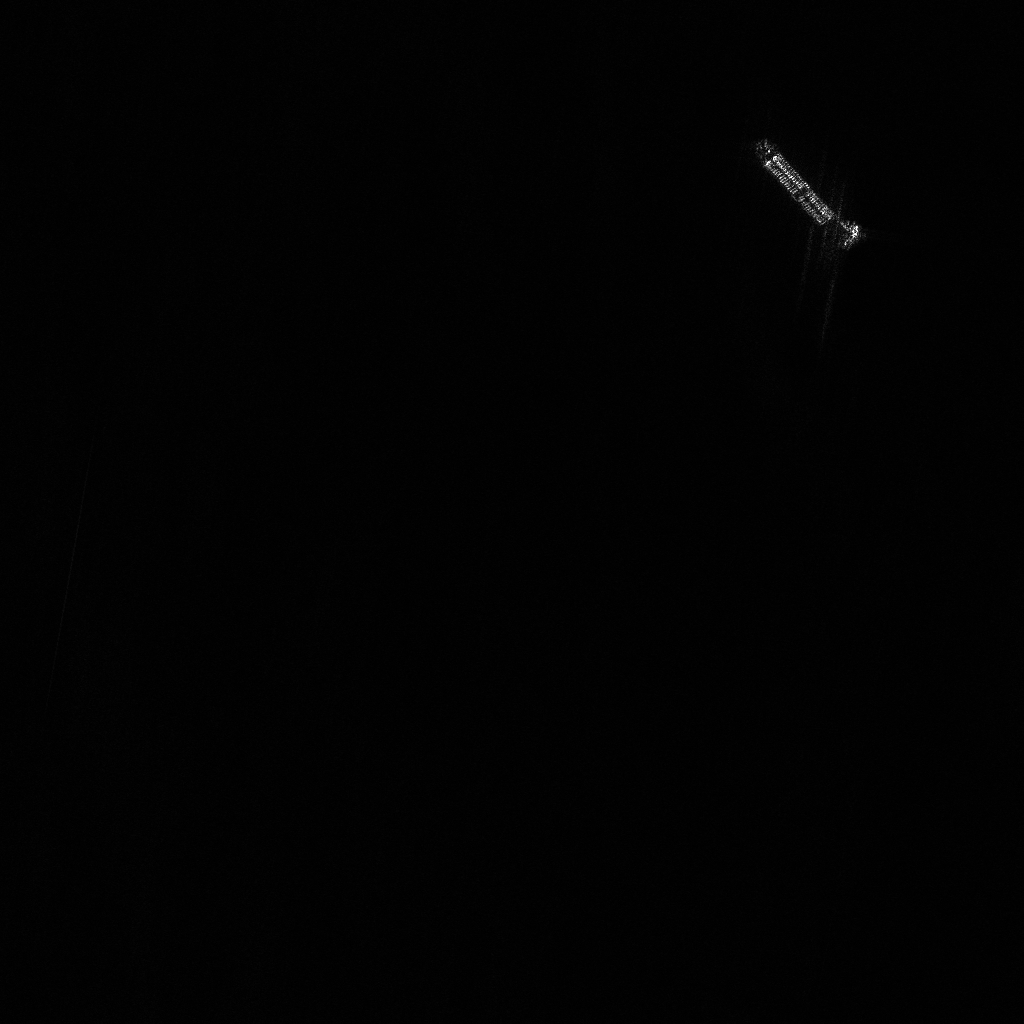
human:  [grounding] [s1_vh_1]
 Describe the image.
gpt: In the satellite image, there is  <ref>1 large cell-container </ref> <box>[[71, 16, 86, 21, 46]]</box> located at top right.